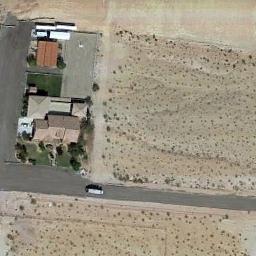
Label: residential